Field crop: maize
Growth stage: 2
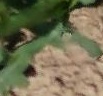
Species: maize